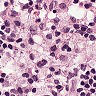
Metastatic tissue present: no